Question: Sadly I've been at it for 3 hours trying to commit my assignment which is a single folder... This is my private github repo

I can't drag the folder since it's limited at 100 files apparently there's like 4000 in my folder?
What I've done is:
'''
$ git clone githuburl
(i now dragged my assignment folder to this repo in my own pc)
$ git add assignmentfolder (pages)
$ git commit -m "first commit"
$ git push origin master
'''
And as you can see it straight up ignored every single file and just committed the folder name?
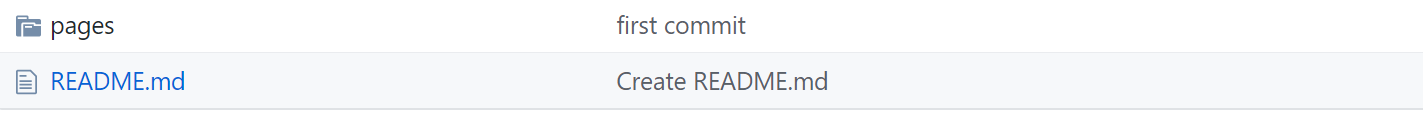
Answer: I think the proper way to do this is:
'''
git clone githuburl
cd githubfoldername
'''
then move all your files there
add a '.gitignore' file there and exclude 'node_modules' and everything else that has to do with caching and external packages because you don't need them in your repo. Everyone who is going to use your code will be able to install the packages as you did. Just make sure you include the:
- 'packages.json''npm'- 'yarn.lock'
Then you can safely
'''
git add --all
git commit -m "your message"
'''
This way you will avoid adding useless files to your repo as said and you will be able to push everything easily